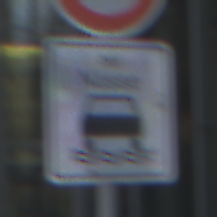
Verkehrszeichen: BeiNaesse
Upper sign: Geschwindigkeit110
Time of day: SunriseSunset
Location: Outdoor (Urban)
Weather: PartlyCloudy
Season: NotSpecified
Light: Natural